Question: Hi I'm doing an assignment in C in Unix and the task is to make a simple pong game.
I've got the game working now except there is one annoying part, there is a blinking cursor directly behind the paddle constantly. How do I turn this off?
Here is a screenshot.

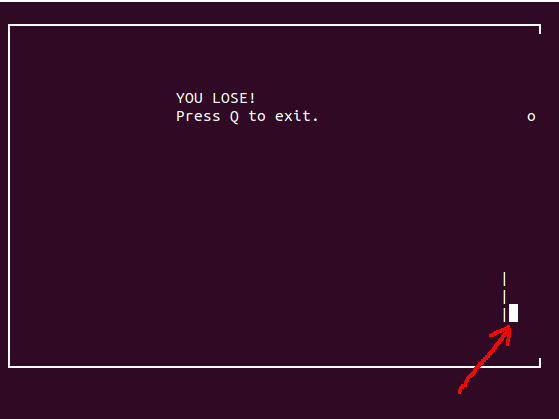
Answer: If your terminal supports making the cursor invisible, you can do so with the <URL> function:
'''
curs_set(0);
'''
If your terminal doesn't support making it invisible, 'curs_set' will return 'ERR', and your only option will be to try to move the cursor to the least distracting location possible (In this case, just keeping the cursor on top of the ball should be suitable).